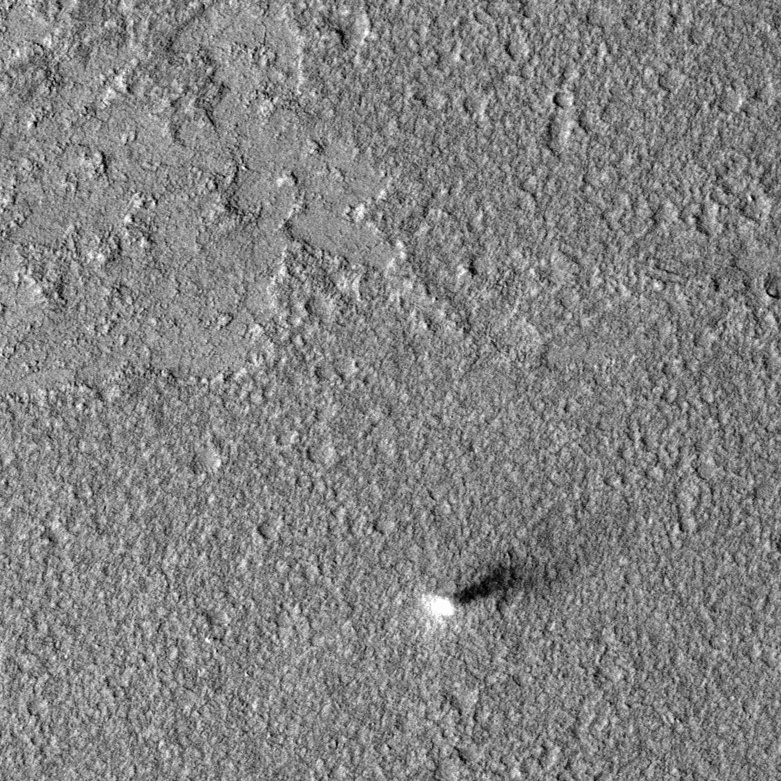
Label: dustdevil